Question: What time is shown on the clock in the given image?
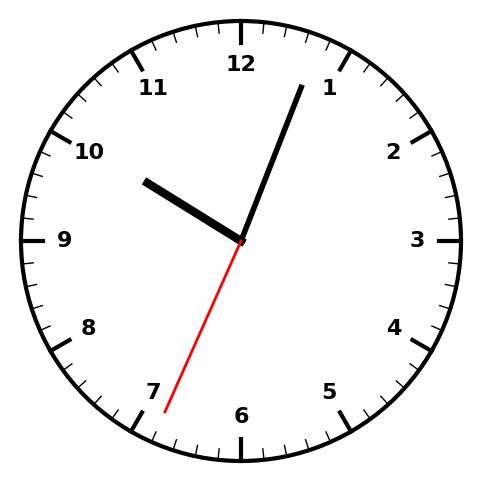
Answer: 10:03:34